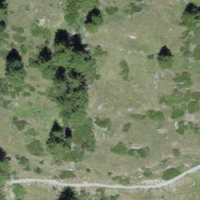
EUNIS habitat code: 26
Species observed at this site:
Aglais urticae
Aricia artaxerxes
Nucifraga caryocatactes